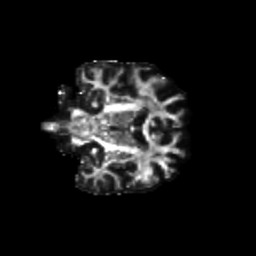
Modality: FA
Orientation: coronal
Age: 46
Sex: female
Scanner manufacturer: siemens
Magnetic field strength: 3 T
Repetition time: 8.6 s
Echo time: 0.095 s